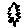
Label: tree